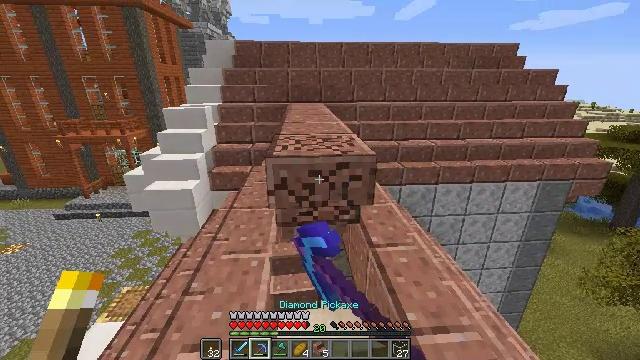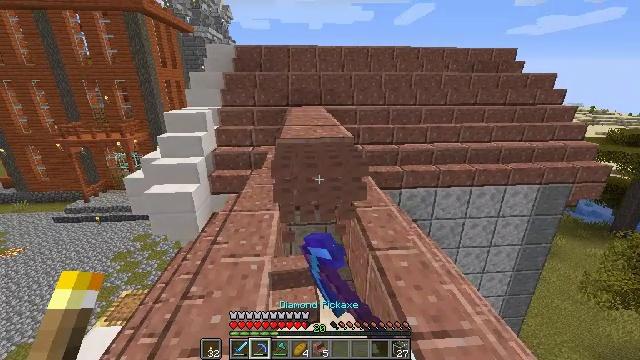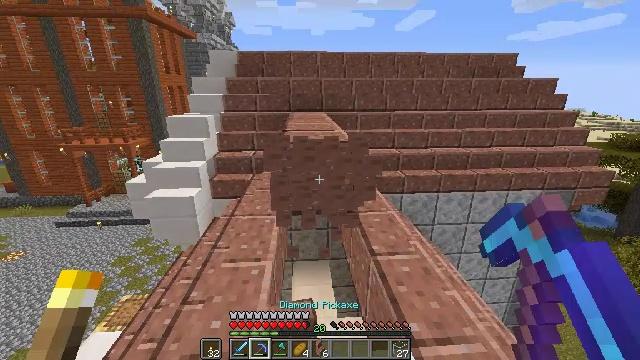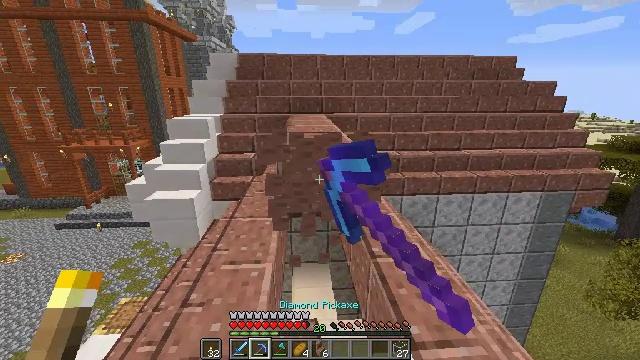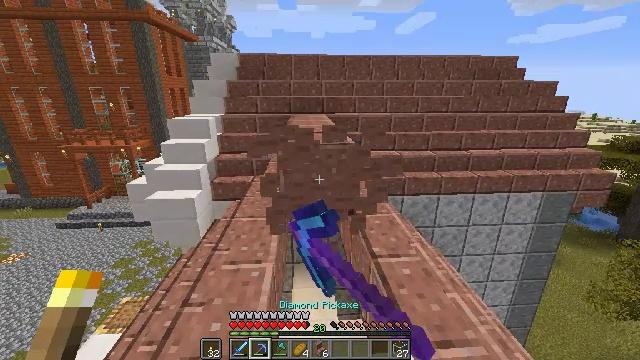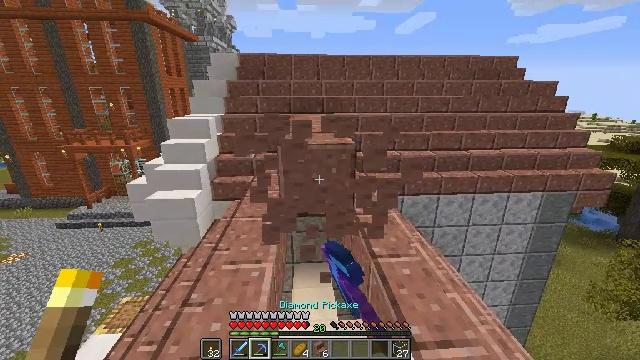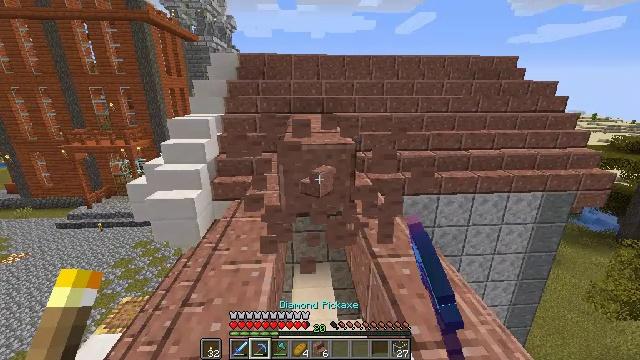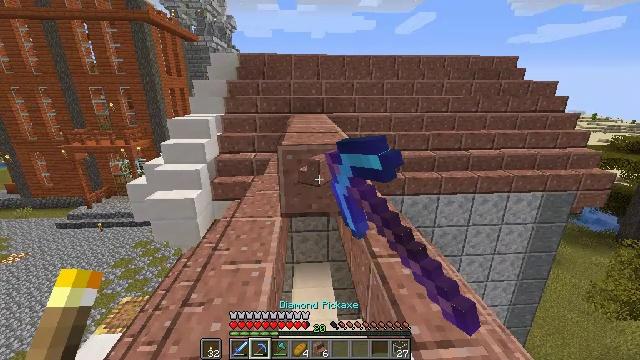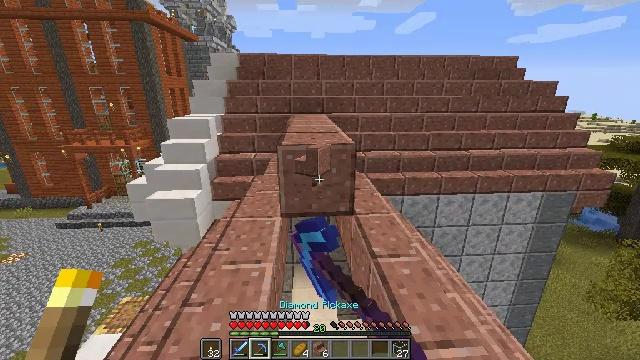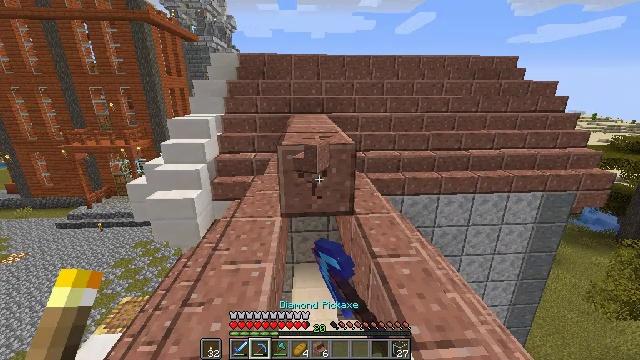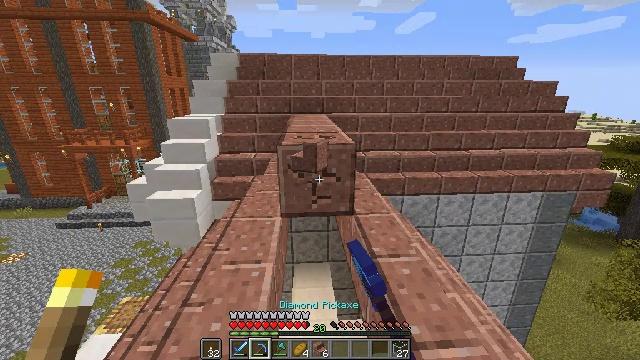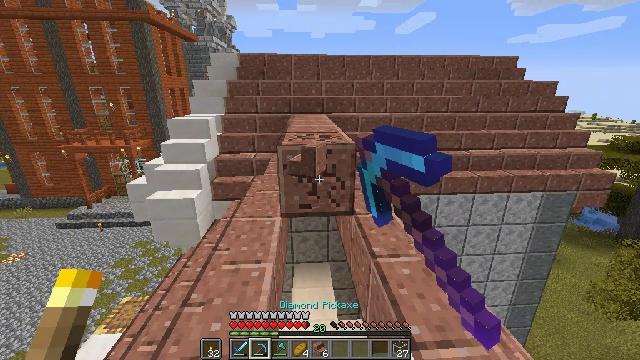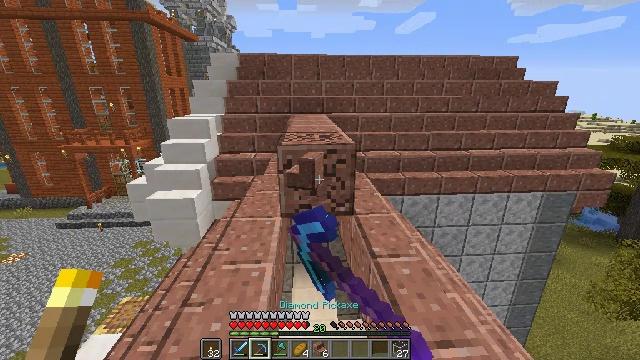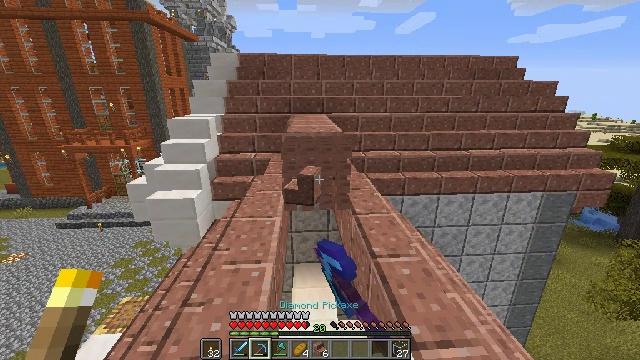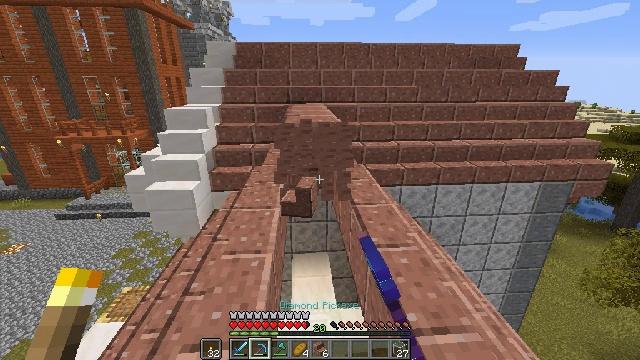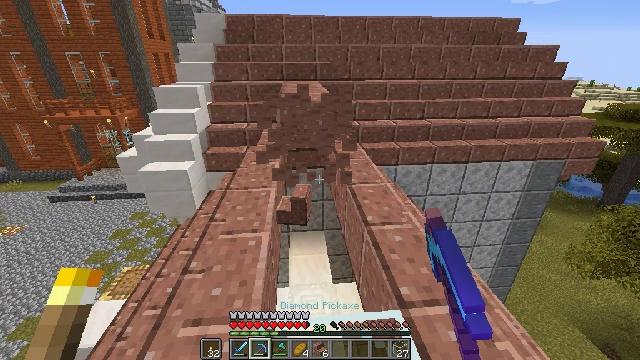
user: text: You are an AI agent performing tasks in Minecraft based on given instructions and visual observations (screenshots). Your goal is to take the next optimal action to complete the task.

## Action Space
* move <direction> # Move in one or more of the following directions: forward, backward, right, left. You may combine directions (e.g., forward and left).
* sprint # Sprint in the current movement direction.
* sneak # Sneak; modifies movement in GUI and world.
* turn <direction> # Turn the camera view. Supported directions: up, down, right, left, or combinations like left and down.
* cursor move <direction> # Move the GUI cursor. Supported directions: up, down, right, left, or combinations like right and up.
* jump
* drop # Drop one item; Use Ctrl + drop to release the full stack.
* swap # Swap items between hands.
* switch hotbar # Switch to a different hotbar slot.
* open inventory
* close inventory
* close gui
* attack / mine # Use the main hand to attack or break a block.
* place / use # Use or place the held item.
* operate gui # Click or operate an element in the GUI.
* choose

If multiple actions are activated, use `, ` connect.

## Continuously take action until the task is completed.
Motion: motion action
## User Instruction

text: Remove the polished granite stairs.
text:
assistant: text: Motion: attack / mine
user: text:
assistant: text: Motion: turn up, attack / mine
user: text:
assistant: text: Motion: attack / mine
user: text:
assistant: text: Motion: attack / mine
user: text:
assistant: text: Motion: attack / mine
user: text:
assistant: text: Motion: attack / mine
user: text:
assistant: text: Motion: attack / mine
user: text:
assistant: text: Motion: attack / mine
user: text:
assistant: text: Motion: attack / mine
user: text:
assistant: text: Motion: attack / mine
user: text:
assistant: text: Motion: attack / mine
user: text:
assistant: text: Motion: attack / mine
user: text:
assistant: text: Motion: attack / mine
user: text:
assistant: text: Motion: turn down, attack / mine
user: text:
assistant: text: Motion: turn right and down
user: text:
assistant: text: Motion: turn right and down
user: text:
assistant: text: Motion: turn right and down
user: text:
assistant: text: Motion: no_op